Question: I use the following code to display the table rows
for every row there is edit and delete button ,what i want to do is
when I click on edit for specific row change the row from display only
to editable row (instead of navigating to other page for edit),how should I do that?
'''
<table class="table">
<tr>
<th>
@Html.DisplayNameFor(model => model.name)
</th>
<th>
@Html.DisplayNameFor(model => model.checkBox1)
</th>
<th></th>
</tr>
<tbody id="data-table">
@foreach (var item in Model)
{
<tr>
<td>
@Html.DisplayFor(modelItem => item.name)
</td>
<td>
@Html.DisplayFor(modelItem => item.checkBox1)
</td>
<td>
@Html.ActionLink("Edit", "Edit", new { id = item.Id }) |
@Html.ActionLink("Delete", "Delete", new { id = item.Id })
</td>
</tr>
}
</tbody>
'''
This is how the table look like

Ive try to change the code to something like this but I got following errors:
'''
<tbody id="data-table">
@for (var i = 0; i < Model.Count(); i++)
{
<tr>
if (Model[i].Id == ViewBag.SelectedID)
{
<td>
@Html.EditorFor(model=> model[i].name)
</td>
<td>
@Html.EditorFor(m=> m[i].checkBox1)
</td>
<td>
<button type="submit" name="submit" value="save">Save</button>
<button type="submit" name="submit" value="cancel">Cancel</button>
</td>
}
}
else
{
<td>
@Html.DisplayFor(m => m[i].name)
</td>
<td>
@Html.DisplayFor(m=> m[i].checkBox1)
</td>
<td>
@Html.ActionLink("Edit", "Edit", new { id = Model[i].Id }) |
@Html.ActionLink("Delete", "Delete", new { id = Model.Id })
</td>
}
</tr>
}
'''
'''
@Html.EditorFor(m => m[i].name) and
@Html.EditorFor(m=> m[i]checkBox1)
'''
try specifing the arguments explicitly,any idea?
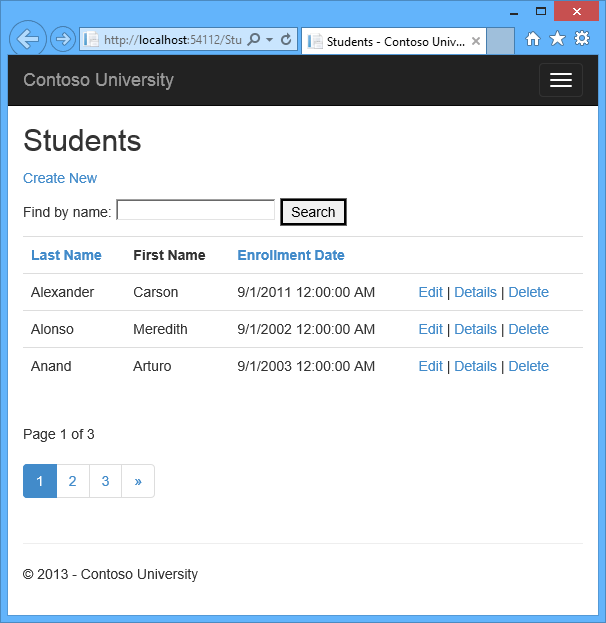
Answer: Try with the following code
Below function make row editable
'''
var nCurrentEdit = 0;
$('#data-table').on('click', '.btnCustomEdit', function () {
nCurrentEdit = $(this).attr("id");
var oTR = $(this).parents("tr").first();
var sText = '<input type="text" value="' + oTR.find("td:nth-child(1)").text().trim() + '" />';
oTR.find("td:nth-child(1)").html(sText);
oTR.find(":disabled").prop("disabled", false);
if (oTR.find("#btnsubmit").length == 0)
oTR.find("td:last").append("<input id='btnUpdate' type='submit' value='Update' class='btn btn-default'>");
oTR.find("td:last a").hide();
event.preventDefault();
});
'''
Following function update the record and convert the row normal from editable mode.
'''
$('#data-table').on('click', '#btnUpdate', function () {
var postData = {
id : nCurrentEdit,
name: $("#name").val(),
checkBox1: $("#checkBox1").val(),
checkBox2: $("#checkBox2").val(),
checkBox3: $("#checkBox3").val()
};
$.post('@Url.Action("AjaxEdit", "Roles")', postData, null);
var sNewText = $(this).parents("tr").first().find("td:first input").val();
$(this).parents("tr").first().find("td:first").append(sNewText);
$(this).parents("tr").first().find("td:first input").remove();
$(this).parents("tr").find("input[type=checkbox]").prop("disabled", true);
$(this).parent().find("a").show();
$(this).hide();
});
'''